Question: I create a 3-level CSS megamenu on a responsive website. It works fine on the desktop size, but on the mobile version if I click on the menu, instead of showing the submenu, it follows the link added in 'href=""' attribute.
Here is the screenshot of the mobile menu (to make this screenshot I removed the anchor tag to be able to show you how it should look like):

It's fine on the desktop version, because there I use the ':hover' pseudoclass to show the submenu, but I can't do that in small size, because I want to make the menu useable on touchscreen, so I converted the ':hover' pseudoclass to click event by means of jQuery. (I don't want to completely remove the anchor tag, because that way I wouldn't be able to use it either in desktop size.)
I tried to make the link inactive with jQuery (see below), and it works, however it doesn't only prevent the anchor tag from following the url, but also disables the submenu.
'''
$("li.menu > a").on("click", function() {
return false;
});
'''
How could I improve my code to prevent the browser from following the link on click, but still show the submenu in the way it's on the screenshot?
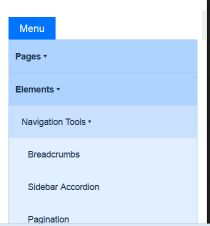
Answer: You can do this in at least 4 ways.
- 'href''#'- 'href''javascript:void(0);'- 'href''cursor:pointer''a''li.menu > a { cursor:pointer; }'- <URL>
'$("li.menu > a").on("click", function(e) { e.preventDefault(); });'